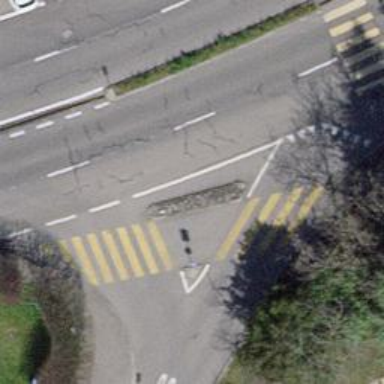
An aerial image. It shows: Uncontrolled road crossing.